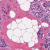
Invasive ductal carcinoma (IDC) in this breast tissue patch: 1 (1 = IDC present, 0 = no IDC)